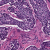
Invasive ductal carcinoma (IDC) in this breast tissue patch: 0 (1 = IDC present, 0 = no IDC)